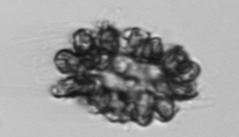
Label: Corymbellus